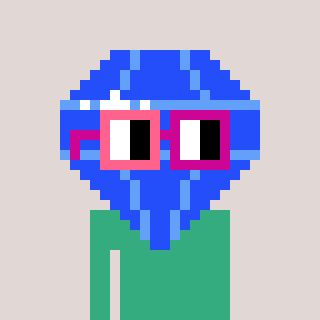
a pixel art character with square pink and red glasses, a blue diamond-shaped head and a teal-colored body on a warm background